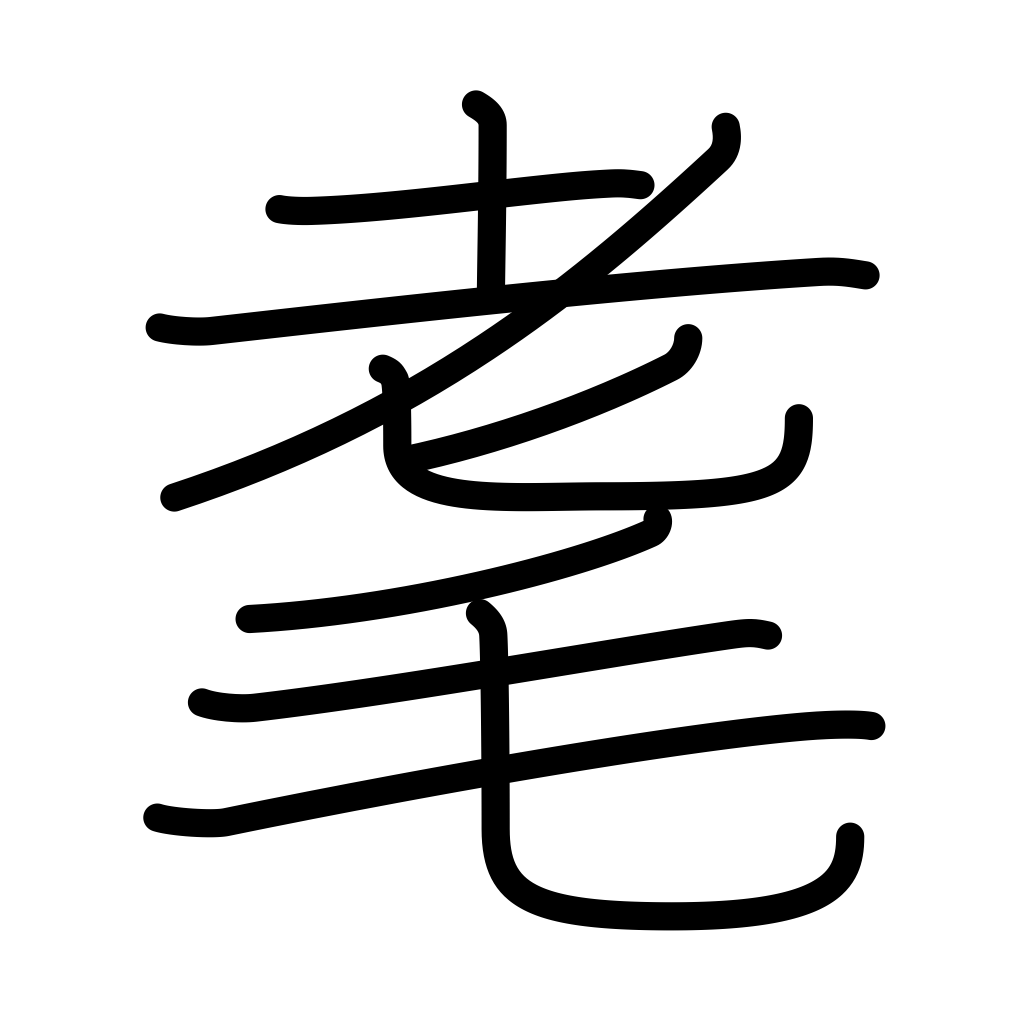
Meaning: senility